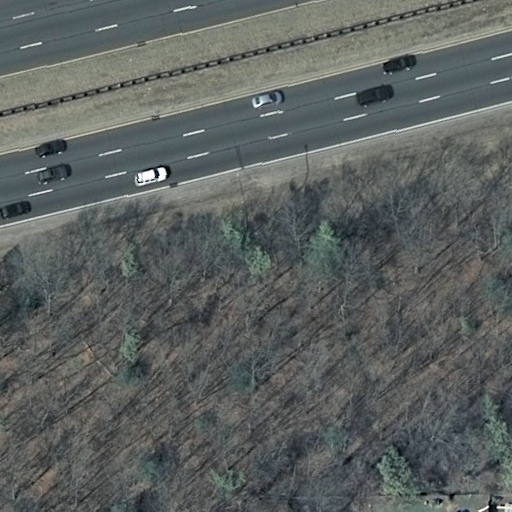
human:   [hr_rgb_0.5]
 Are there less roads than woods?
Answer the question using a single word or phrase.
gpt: no

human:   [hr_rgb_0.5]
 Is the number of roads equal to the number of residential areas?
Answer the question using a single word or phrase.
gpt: no

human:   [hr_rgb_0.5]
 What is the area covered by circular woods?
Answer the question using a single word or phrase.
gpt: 0m2

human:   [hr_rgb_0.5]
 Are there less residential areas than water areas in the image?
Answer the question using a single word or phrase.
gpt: no

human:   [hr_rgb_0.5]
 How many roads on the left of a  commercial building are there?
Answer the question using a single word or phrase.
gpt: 0

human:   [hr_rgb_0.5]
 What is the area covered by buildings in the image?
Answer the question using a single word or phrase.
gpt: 0m2

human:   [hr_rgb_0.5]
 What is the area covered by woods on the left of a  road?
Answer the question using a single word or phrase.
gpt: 0m2

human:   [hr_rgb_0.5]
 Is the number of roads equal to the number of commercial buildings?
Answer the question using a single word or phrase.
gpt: no

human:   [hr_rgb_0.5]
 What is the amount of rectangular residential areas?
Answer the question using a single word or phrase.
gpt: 1

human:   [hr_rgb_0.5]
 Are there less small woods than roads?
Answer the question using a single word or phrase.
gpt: yes

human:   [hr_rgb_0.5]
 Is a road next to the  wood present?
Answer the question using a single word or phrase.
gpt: yes

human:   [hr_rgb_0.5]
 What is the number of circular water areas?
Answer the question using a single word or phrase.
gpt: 0

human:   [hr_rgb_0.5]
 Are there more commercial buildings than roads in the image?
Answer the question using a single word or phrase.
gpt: no

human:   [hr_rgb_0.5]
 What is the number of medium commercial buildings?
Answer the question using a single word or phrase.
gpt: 0

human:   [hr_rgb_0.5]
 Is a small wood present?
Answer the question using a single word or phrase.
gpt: no

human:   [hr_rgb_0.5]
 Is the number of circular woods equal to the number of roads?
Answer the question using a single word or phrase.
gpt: no

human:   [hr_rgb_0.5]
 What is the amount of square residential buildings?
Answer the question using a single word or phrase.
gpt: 0

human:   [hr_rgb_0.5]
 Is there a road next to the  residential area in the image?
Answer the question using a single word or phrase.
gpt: yes

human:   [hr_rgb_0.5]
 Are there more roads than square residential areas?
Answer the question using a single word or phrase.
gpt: yes

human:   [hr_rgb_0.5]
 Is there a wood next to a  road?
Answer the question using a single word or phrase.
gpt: yes

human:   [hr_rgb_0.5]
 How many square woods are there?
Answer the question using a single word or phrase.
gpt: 0

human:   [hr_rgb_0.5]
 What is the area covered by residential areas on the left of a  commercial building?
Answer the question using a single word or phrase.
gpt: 0m2

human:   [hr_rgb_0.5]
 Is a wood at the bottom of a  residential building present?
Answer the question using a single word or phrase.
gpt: no

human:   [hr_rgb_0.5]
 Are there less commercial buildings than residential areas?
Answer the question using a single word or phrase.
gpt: yes

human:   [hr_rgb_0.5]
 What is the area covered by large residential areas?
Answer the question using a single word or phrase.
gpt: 10599m2

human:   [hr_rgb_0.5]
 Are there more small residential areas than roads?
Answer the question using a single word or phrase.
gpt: no

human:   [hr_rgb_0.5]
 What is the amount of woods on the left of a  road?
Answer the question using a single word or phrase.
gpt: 0

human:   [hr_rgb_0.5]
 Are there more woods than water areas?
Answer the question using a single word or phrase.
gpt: yes

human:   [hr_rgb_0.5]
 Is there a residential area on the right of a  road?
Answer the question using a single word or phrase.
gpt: no

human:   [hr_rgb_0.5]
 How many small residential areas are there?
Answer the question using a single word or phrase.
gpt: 0

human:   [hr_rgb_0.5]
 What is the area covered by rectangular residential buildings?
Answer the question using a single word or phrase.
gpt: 0m2

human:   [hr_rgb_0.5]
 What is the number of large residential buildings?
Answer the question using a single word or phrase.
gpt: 0

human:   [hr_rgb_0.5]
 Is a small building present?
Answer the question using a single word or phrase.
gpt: no

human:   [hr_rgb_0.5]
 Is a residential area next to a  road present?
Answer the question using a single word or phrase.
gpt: yes

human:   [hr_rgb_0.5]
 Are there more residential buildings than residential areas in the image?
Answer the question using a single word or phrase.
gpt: no

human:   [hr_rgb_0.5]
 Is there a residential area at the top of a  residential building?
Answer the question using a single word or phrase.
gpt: no